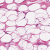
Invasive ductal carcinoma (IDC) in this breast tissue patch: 0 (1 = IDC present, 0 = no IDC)